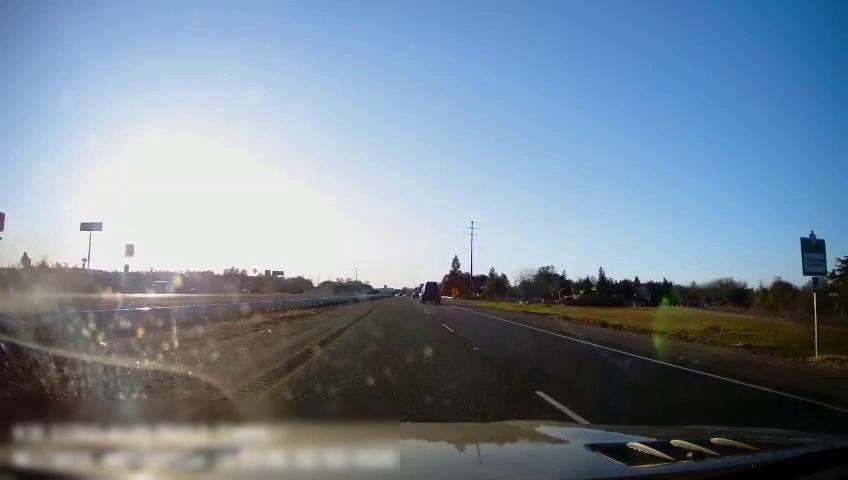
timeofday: Day
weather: Sunny
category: Drivable Space
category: Drivable Space
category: Vehicles | Truck
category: Lanes | Current Lane
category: Lanes | Current Lane
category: Lanes | Alternate Lane
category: Traffic | Signs